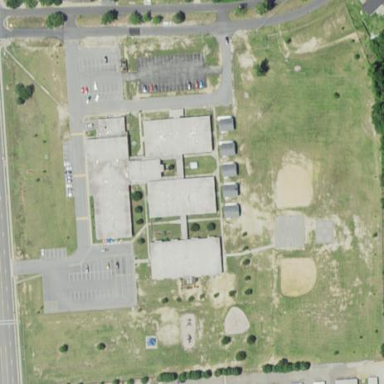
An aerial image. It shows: School.